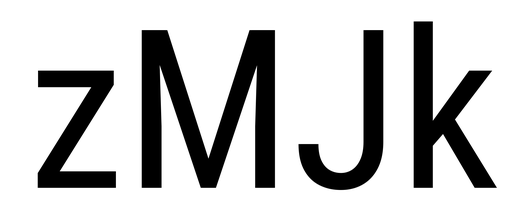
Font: Roboto_Condensed_Regular